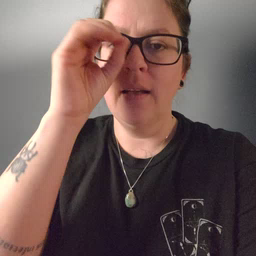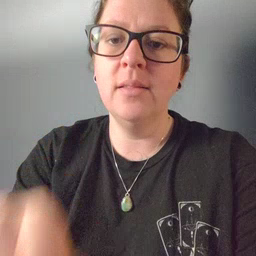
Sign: owl